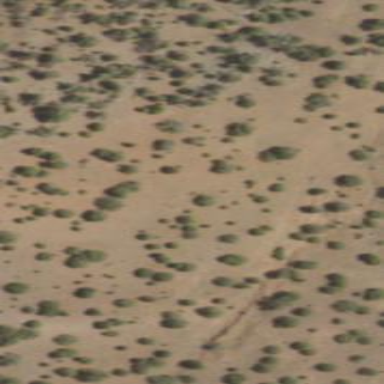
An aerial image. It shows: Area covered in scrub vegetation.